Question: I had an app delegate and I needed to add custom tab bar controller to override UITabbarController. I have created Window user interface, reference Window to Appdelegate's Window object. made File's owner to UIApplication, added NSObject and changed identity class to my delegate, added UITabbarController and changed identity class to my custom tabbar controller. Now I see very unusual that Window object in didFinishLaunchingWithOptions is coming nil so I don't see anything on the screen. Also my custom tabbar controller object is nil! Following is my new Window structure and main.m. Could anyone please tell me where am I doing wrong? Thanks.
'''
int main(int argc, char *argv[])
{
@autoreleasepool {
return UIApplicationMain(argc, argv, nil, NSStringFromClass([AppDelegate class]));
}
}
Appdelegate.h
#import <UIKit/UIKit.h>
#import "CustomTabBarController.h"
@interface AppDelegate : UIResponder <UIApplicationDelegate, UITabBarControllerDelegate>
@property (strong, nonatomic) IBOutlet UIWindow *window;
@property (strong, nonatomic) IBOutlet CustomTabBarController *tabBarController;
@end
Appdelegate.m
#import "AppDelegate.h"
@implementation AppDelegate
@synthesize window = _window;
@synthesize tabBarController = _tabBarController;
- (BOOL)application:(UIApplication *)application didFinishLaunchingWithOptions:(NSDictionary *)launchOptions
{
if(_window == nil) // This is true for self.Window as well!
NSLog(@"nil");
if(_tabBarController.view == nil)
NSLog(@"nil");
[self.window addSubview:self.tabBarController.view];
[self.window makeKeyAndVisible];
return YES;
}
'''

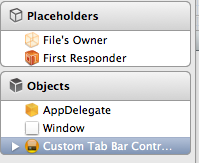
Answer: I got this resolved...Two things were missing.
1. File's owner inspector, reference outlets delegate to AppDelegate.
2. In project's target settings, set main interface to newly created Window.